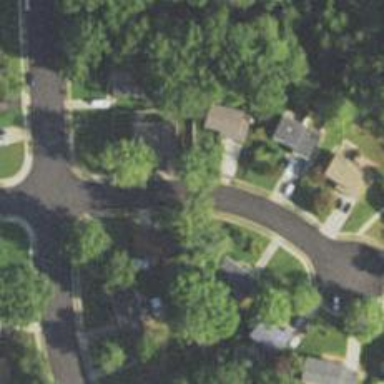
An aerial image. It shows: Smooth asphalt road in residential area.